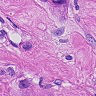
Metastatic tissue present: yes